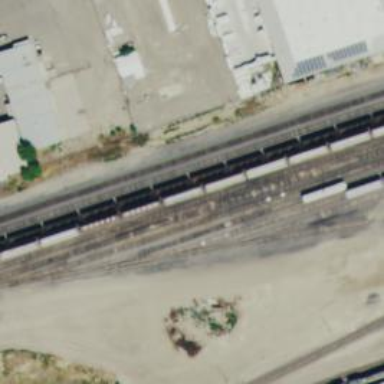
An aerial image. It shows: Railway yard used for servicing trains.